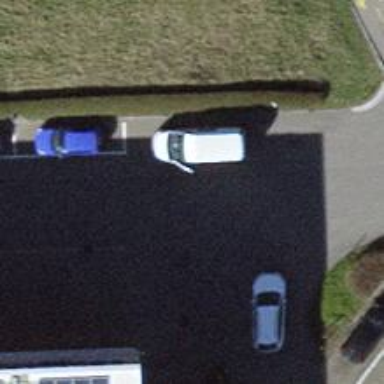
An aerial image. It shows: Road serving as parking aisle.